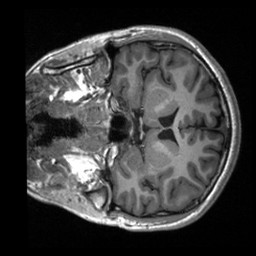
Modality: T1w
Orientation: coronal
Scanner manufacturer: siemens
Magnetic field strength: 3 T
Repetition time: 2.3 s
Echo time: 0.00232 s